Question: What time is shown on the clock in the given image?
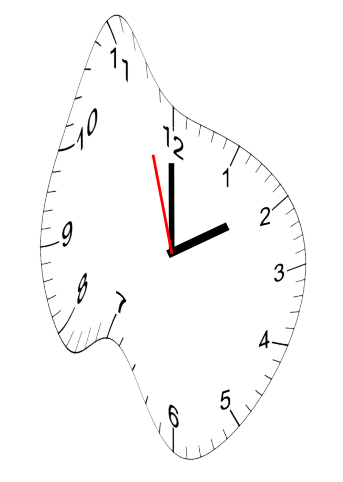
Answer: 01:59:57